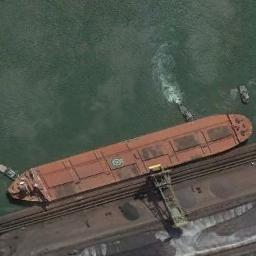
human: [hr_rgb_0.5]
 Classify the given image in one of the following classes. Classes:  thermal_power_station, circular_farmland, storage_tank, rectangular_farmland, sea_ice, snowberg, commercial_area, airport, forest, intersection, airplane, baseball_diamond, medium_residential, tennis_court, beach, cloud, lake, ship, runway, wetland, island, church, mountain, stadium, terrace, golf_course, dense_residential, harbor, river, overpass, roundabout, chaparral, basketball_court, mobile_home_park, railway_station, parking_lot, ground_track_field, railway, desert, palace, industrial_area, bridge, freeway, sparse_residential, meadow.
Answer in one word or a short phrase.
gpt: ship